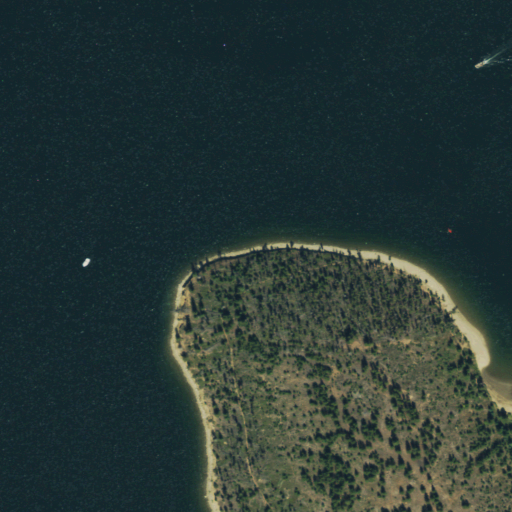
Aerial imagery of cape in Colorado named Windy Point containing open water, evergreen forest, shrub, and grassland